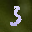
Label: 3